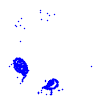
Particle: pion